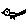
Label: bird